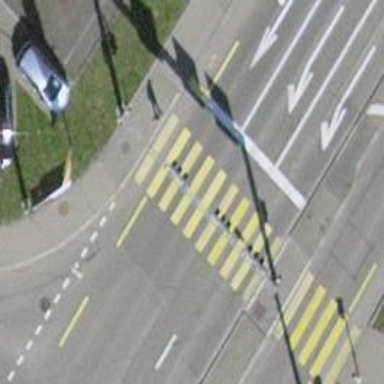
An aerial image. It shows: Marked crossing on footway with clear markings.